Field crop: maize
Growth stage: 2
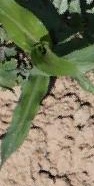
Species: maize